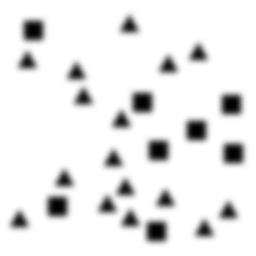
Squares: 8
Triangles: 16
Stars: 0
Total shapes: 24